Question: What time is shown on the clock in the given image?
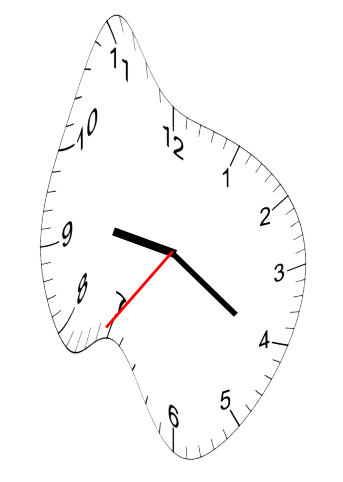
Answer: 09:20:36